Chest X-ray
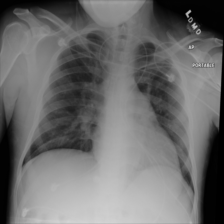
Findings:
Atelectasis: negative
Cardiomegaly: positive
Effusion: negative
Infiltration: negative
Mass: negative
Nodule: negative
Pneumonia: negative
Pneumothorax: negative
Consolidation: negative
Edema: negative
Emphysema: negative
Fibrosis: negative
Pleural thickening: negative
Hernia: negative